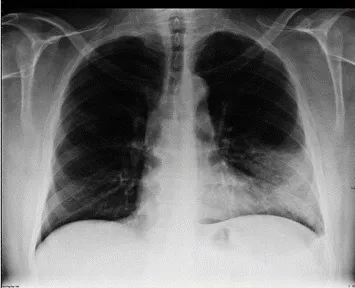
Chest x-ray of the patient with dense infiltration in the left lower lobe.
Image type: radiology (x_ray)